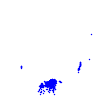
Particle: electron